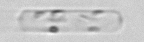
Label: Dactyliosolen_fragilissimus